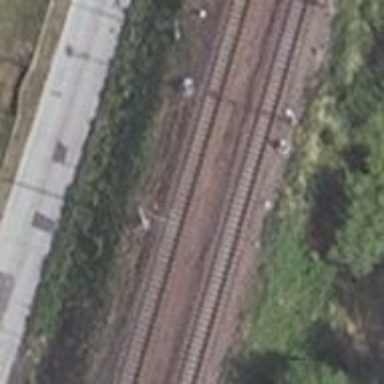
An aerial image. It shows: Railway track with contact lines for electrification.